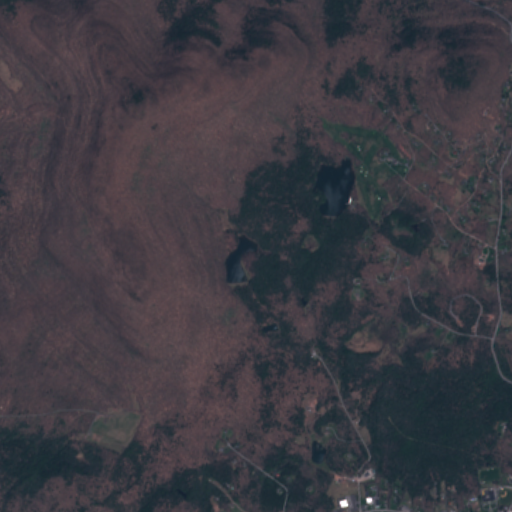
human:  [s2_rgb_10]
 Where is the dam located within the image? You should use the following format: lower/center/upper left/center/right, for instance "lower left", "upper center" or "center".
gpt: The dam is located in the center of the image.
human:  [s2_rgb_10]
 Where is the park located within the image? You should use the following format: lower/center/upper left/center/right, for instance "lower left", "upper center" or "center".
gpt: The park is located in the lower right of the image.
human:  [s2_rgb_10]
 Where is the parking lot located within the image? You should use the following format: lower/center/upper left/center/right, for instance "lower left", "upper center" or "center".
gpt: The parking lot is located in the lower right of the image.
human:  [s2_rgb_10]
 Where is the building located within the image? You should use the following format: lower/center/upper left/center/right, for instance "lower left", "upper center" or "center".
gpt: The building is located in the lower right of the image.
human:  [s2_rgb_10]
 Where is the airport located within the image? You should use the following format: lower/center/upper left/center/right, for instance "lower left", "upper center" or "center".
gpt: There is no airport in the image.